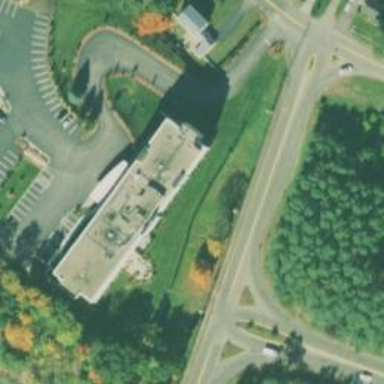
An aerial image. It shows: Hotel building.